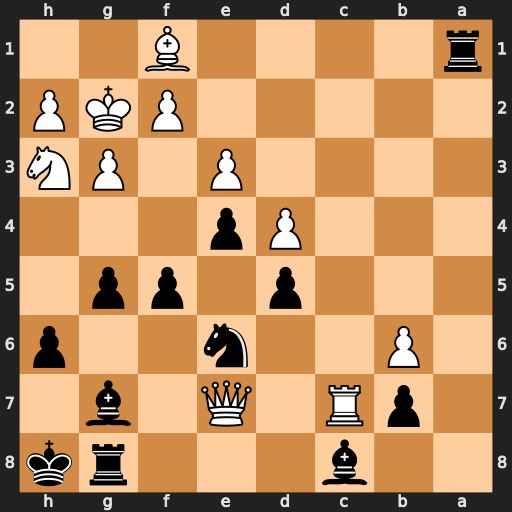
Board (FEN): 2b3rk/1pR1Q1b1/1P2n2p/3p1pp1/3Pp3/4P1PN/5PKP/r4B2
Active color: b
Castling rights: -
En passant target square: -
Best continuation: f4 Nxf4 gxf4 Rxc8 f3+ Kh3 Ng5+